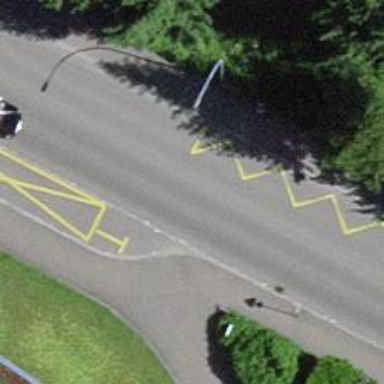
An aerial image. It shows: Bus stop with designated stop position for public transport.